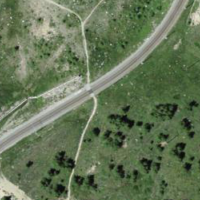
EUNIS habitat code: 31
Species observed at this site:
Falco tinnunculus
Dactylorhiza viridis
Vaccinium uliginosum